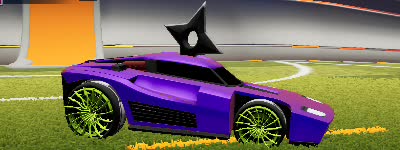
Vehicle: breakout